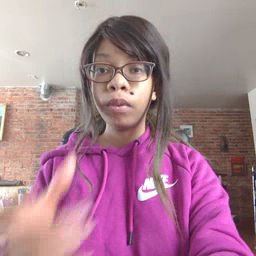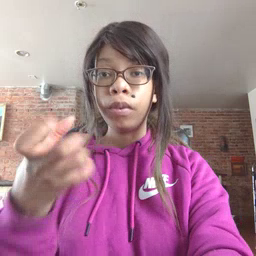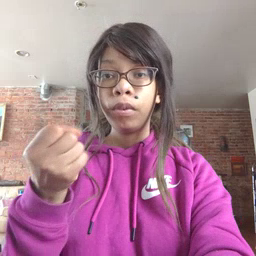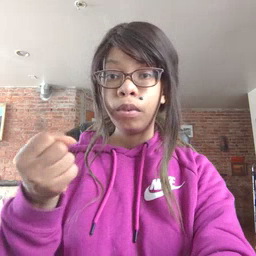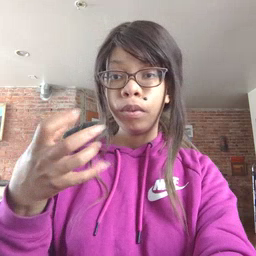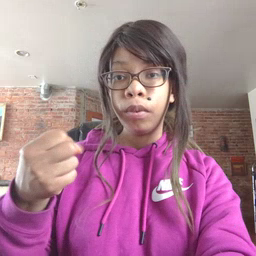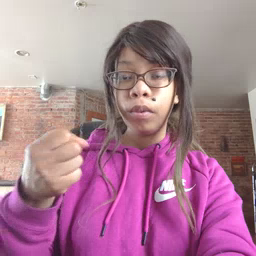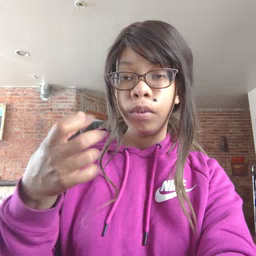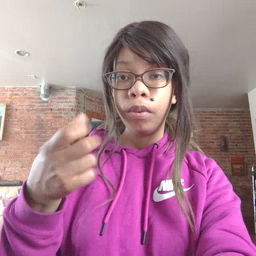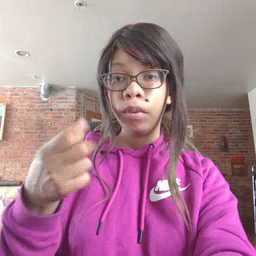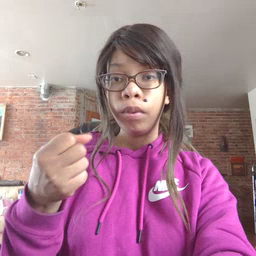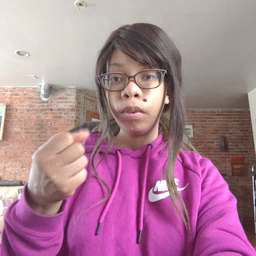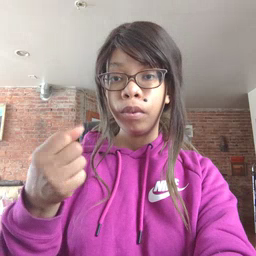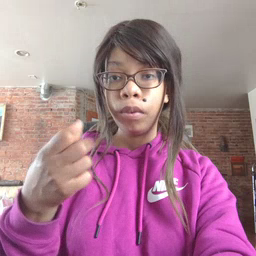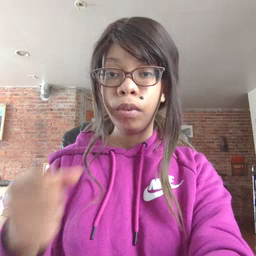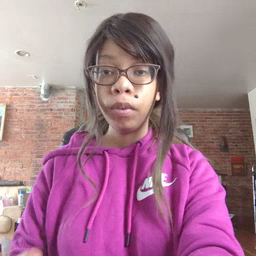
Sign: milk